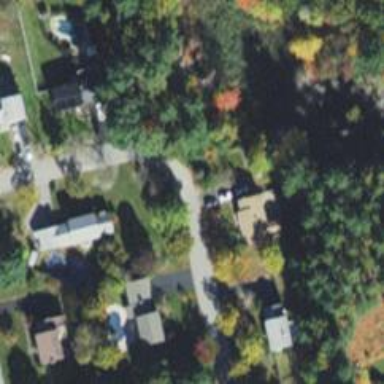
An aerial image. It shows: Residential road.